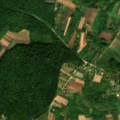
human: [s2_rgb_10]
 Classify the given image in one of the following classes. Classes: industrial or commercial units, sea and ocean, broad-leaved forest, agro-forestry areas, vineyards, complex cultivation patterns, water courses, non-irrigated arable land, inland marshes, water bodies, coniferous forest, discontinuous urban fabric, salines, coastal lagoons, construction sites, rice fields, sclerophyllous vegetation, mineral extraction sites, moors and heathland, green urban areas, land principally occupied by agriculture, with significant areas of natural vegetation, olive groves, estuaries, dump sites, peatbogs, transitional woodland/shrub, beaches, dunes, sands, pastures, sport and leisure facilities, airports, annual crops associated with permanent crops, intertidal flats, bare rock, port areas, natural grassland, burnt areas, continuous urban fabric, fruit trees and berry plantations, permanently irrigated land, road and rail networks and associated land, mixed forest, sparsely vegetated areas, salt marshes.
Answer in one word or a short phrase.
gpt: complex cultivation patterns, land principally occupied by agriculture, with significant areas of natural vegetation, broad-leaved forest